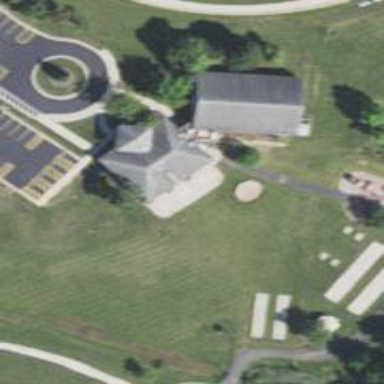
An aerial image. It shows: Community center building.